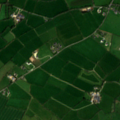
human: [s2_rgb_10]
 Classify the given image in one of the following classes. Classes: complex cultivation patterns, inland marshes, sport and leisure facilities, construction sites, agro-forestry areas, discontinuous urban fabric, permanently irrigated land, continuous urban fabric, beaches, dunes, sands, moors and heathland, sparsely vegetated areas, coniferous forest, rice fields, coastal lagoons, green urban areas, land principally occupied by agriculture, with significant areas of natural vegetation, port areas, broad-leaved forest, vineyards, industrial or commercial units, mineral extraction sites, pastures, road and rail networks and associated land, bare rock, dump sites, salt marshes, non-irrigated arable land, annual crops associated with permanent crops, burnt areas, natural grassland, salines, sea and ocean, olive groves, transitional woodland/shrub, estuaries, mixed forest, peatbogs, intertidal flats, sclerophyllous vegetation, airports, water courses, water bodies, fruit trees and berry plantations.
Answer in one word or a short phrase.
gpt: pastures, complex cultivation patterns